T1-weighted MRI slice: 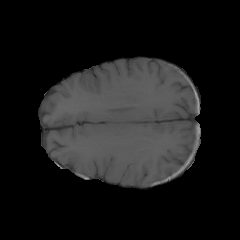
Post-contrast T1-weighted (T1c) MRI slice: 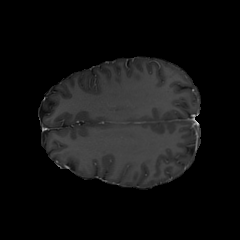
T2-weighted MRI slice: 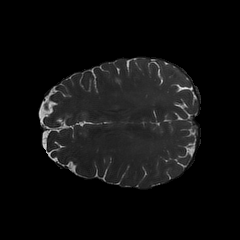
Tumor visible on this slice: no